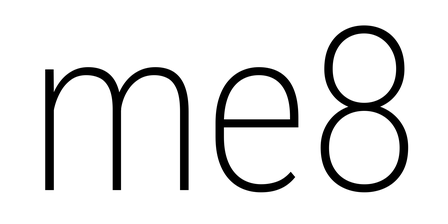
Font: Roboto_Condensed_ExtraLight